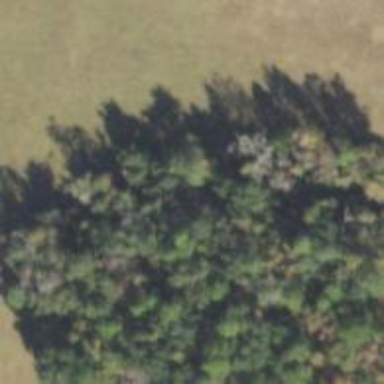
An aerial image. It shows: Mixed leaf woodland.